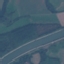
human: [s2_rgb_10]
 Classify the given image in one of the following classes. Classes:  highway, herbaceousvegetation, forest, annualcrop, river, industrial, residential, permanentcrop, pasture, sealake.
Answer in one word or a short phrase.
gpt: River